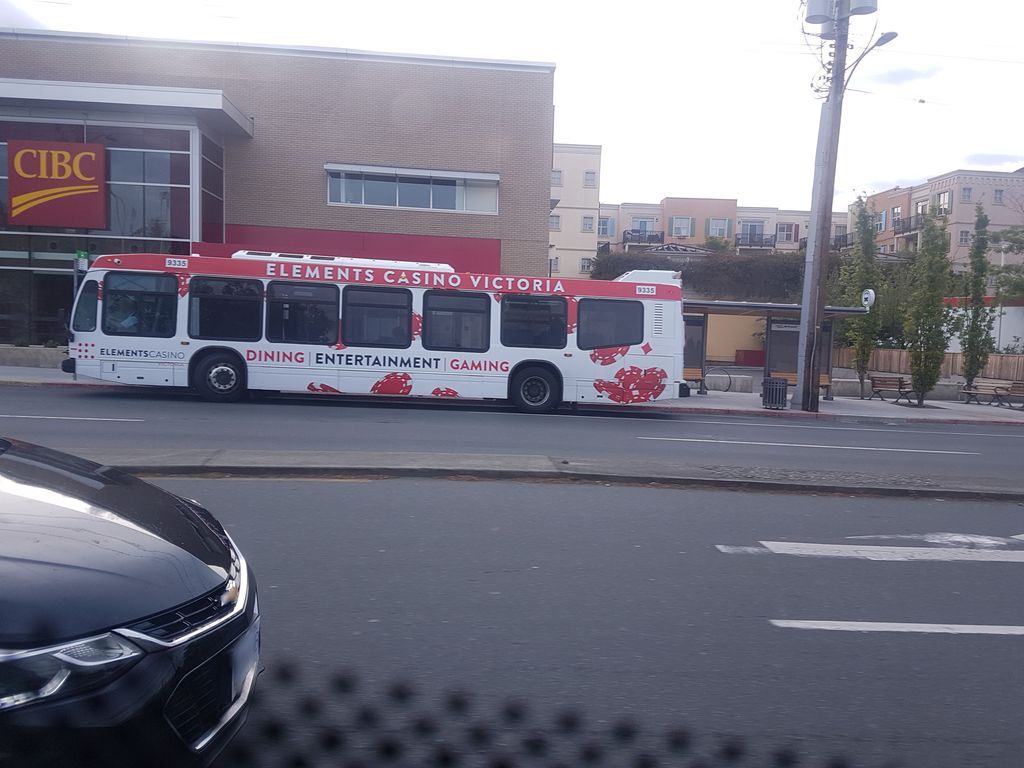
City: victoria